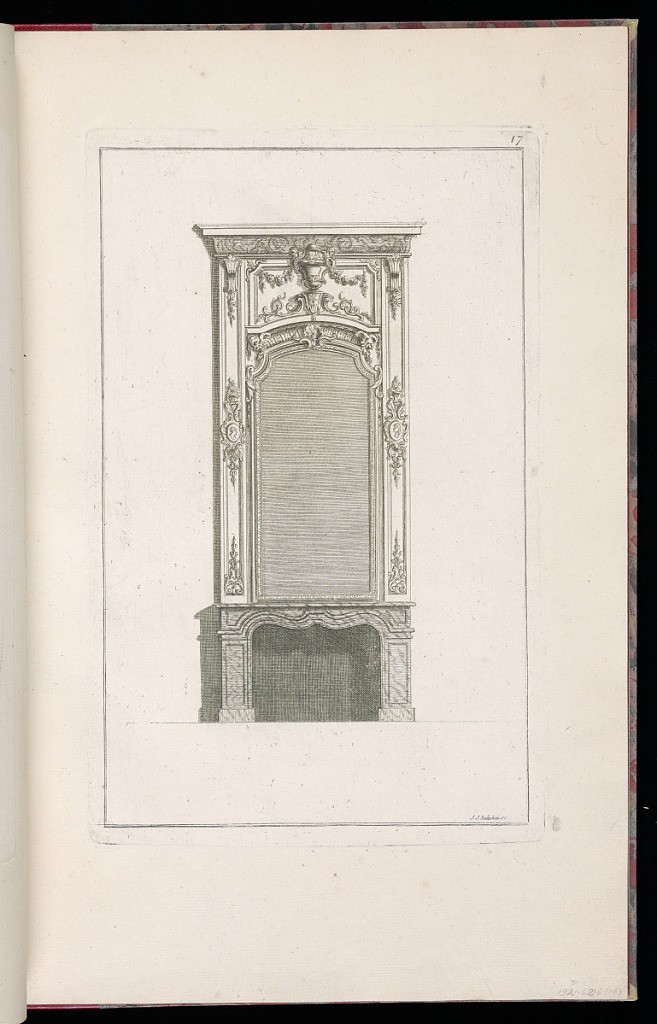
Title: Design for a Mantlepiece and Overmantle
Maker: Thomas Lainé, French, 1682 – 1739
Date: late 18th century
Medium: Etching on laid paper
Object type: Print
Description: A printed sheet from a series of thirty designs for moldings, carved frames, doors, chimneys, and liturgical objects. A design for a mantlepiece, and overmantel. A curved marble mantlepiece with an overmantel decorated with two long vertical panels, carved with acanthus leaves, profile portraits, shells, C-scrolls, vases with flowers and margent ornament. The mirror is semi-circular along the top, decorated with an overmantel panel of carved moldings, mascarons, shell and acanthus motifs with a large, lidded vase or urn in the middle decorated with mascarons and garlands of flowers. A carved lintel above. The plate is signed and numbered.